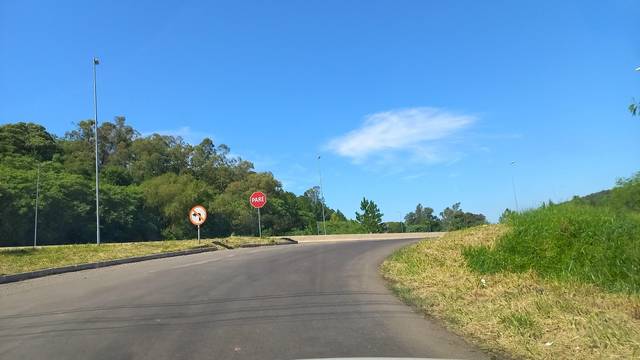
Region: Brazil
Coordinates: -29.701, -53.792